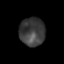
Tissue: prostate
Cell type: T cells
Senescence score: 0.7211
Nuclear area (px): 718
Mean DAPI intensity: 59.772